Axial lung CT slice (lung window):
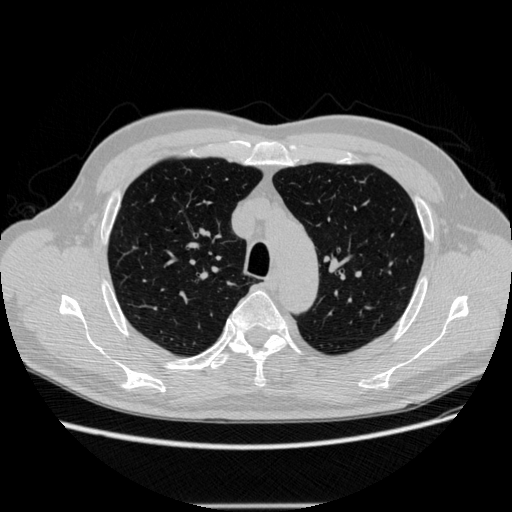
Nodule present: no